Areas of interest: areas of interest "Chaozhou West Lake Park"
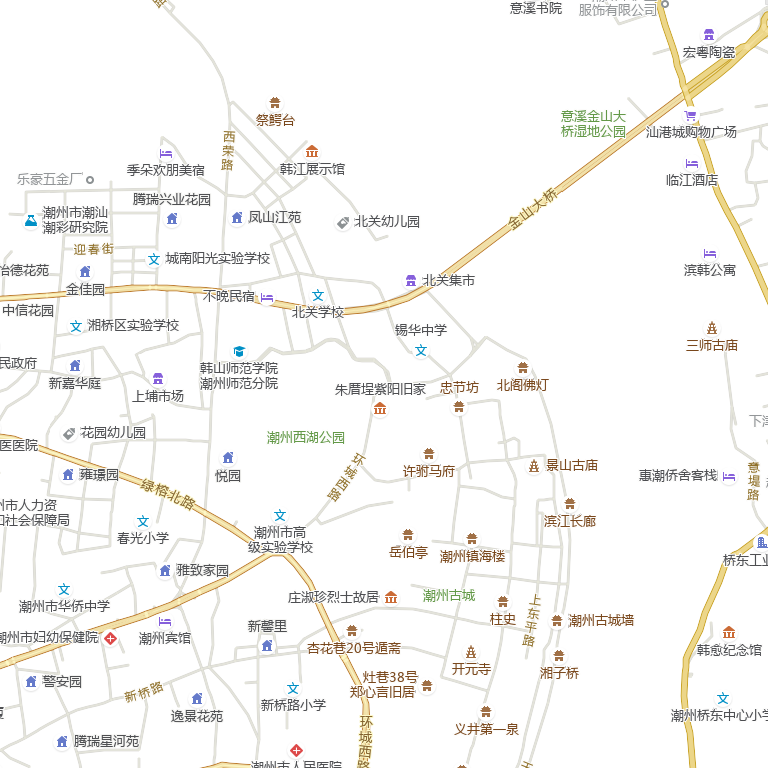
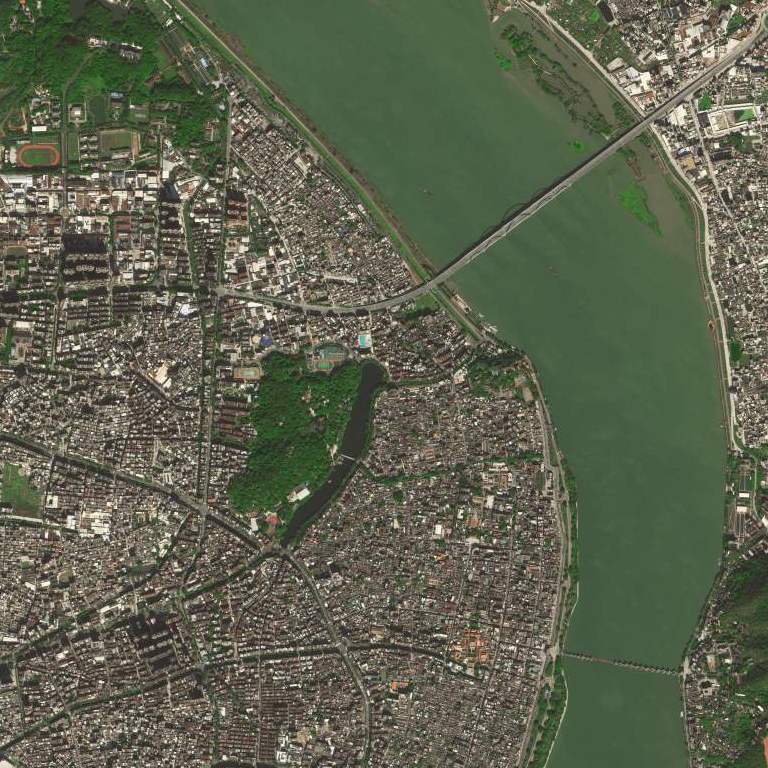